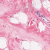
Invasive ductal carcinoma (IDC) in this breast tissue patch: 0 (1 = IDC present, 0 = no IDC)